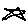
Label: star